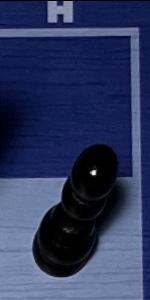
Label: Pawn_Black